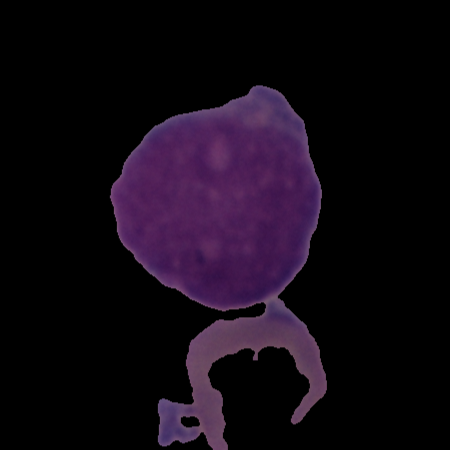
Label: cancer